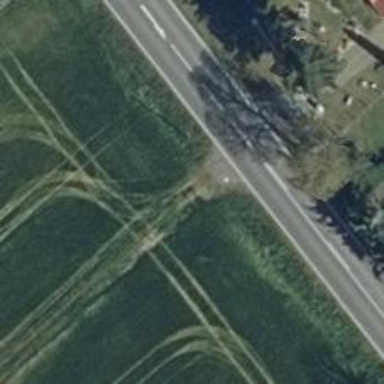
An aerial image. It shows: Grass track with grade4 surface.